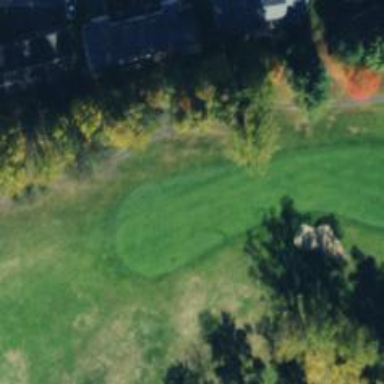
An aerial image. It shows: Golf hole.